An envelope spectrum derived from a bearing vibration measurement is shown; the reference markers locate BPFO, BPFI, BSF and FTF for this bearing geometry and shaft speed. Based on the visible evidence, which condition applies: normal, inner_race, outer_race, ball?
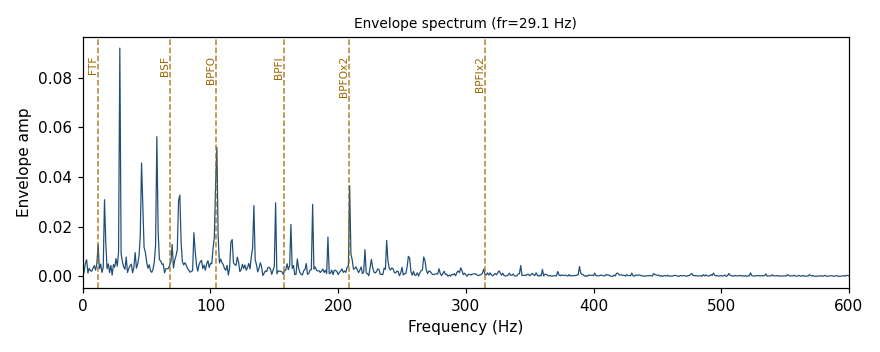
Answer: outer_race